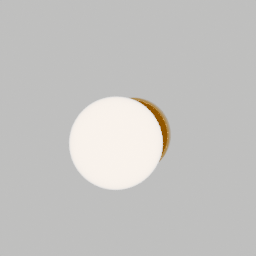
Label: lighting